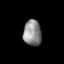
Tissue: lung
Cell type: Epithelial cells
Senescence score: 0.229
Nuclear area (px): 459
Mean DAPI intensity: 139.168